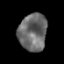
Tissue: prostate
Cell type: Epithelial cells
Senescence score: 0.3569
Nuclear area (px): 1031
Mean DAPI intensity: 106.528